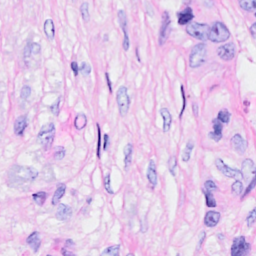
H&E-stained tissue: Breast